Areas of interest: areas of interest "China Construction Bank (Economic Development Zone Branch)"
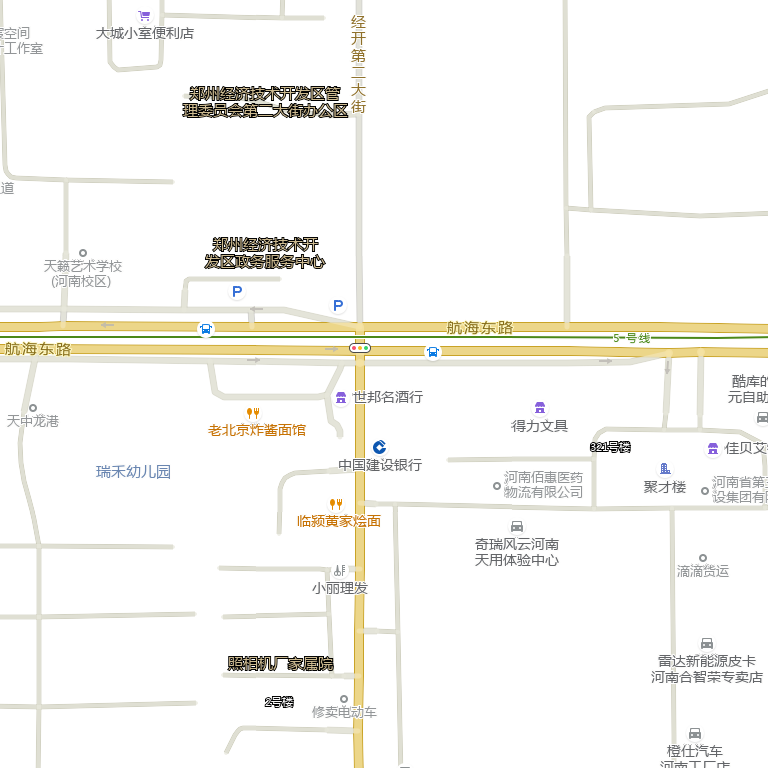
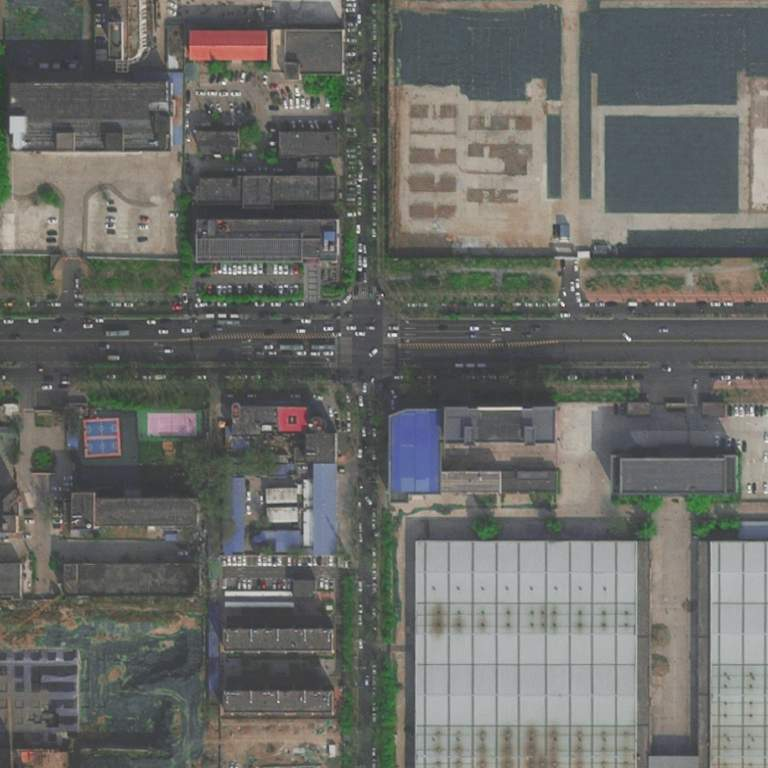